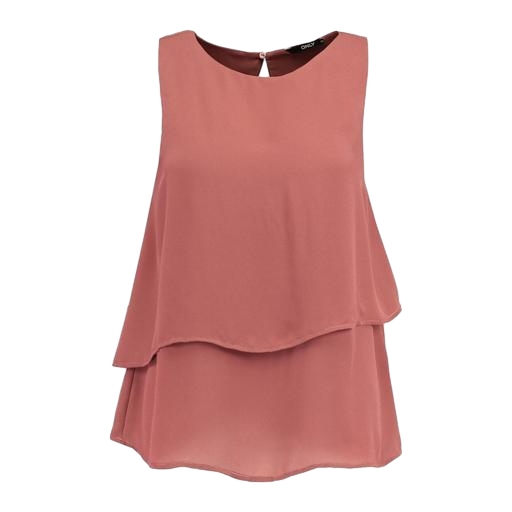
pink layered top, layered tank top, sleeveless double layer blouse, white background